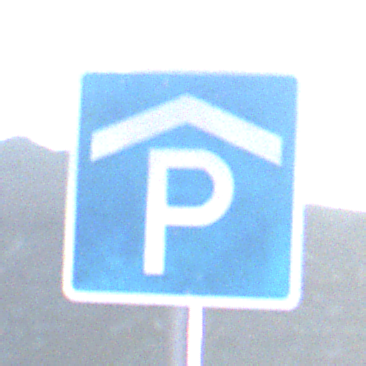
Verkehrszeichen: Parkhaus
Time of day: SunriseSunset
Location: Outdoor (Nature)
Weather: Clear
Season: NotSpecified
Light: Natural